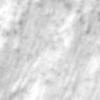
Label: no_change